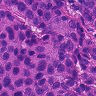
Metastatic tissue present: yes